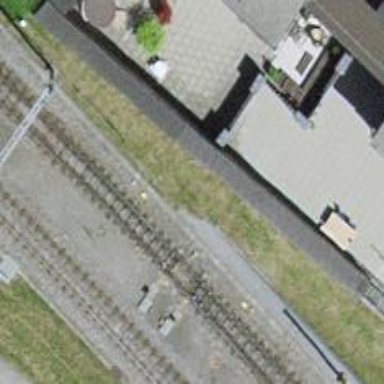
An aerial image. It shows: Narrow-gauge railway with 1 track. The tracks are electrified with contact line.